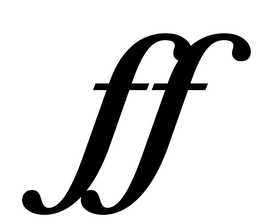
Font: LibreCaslonText-Italic_SemiBold_Italic